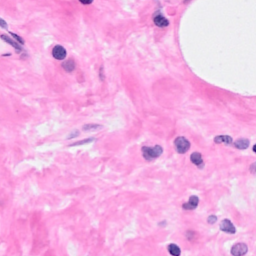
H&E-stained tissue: Breast